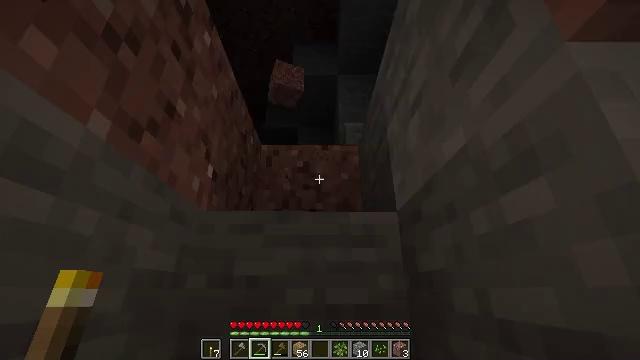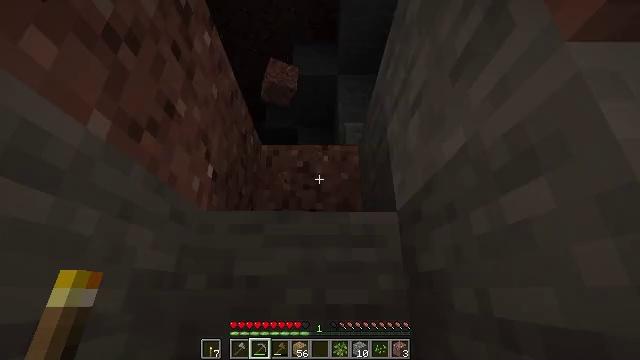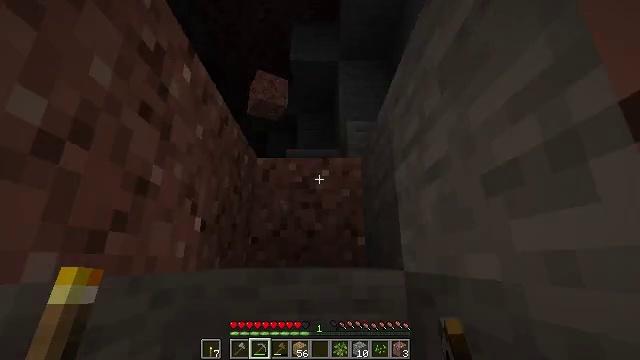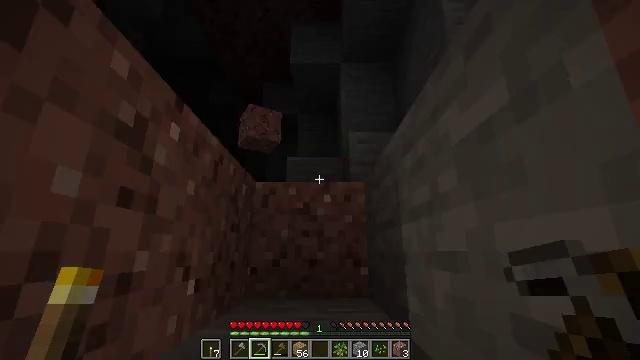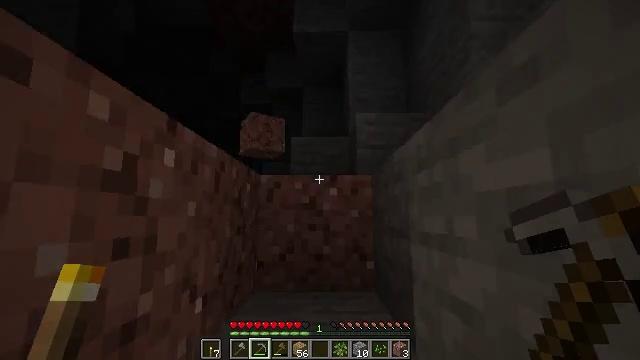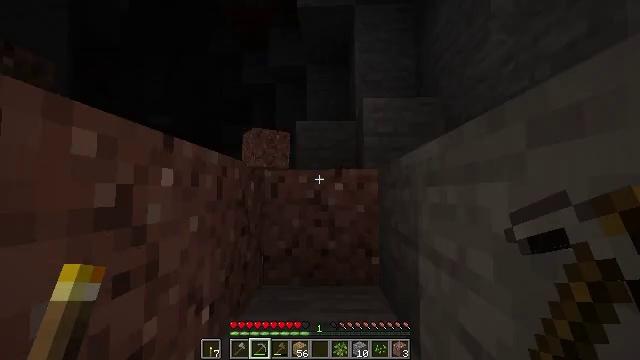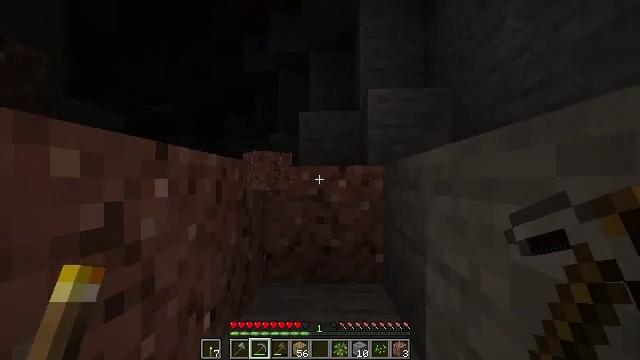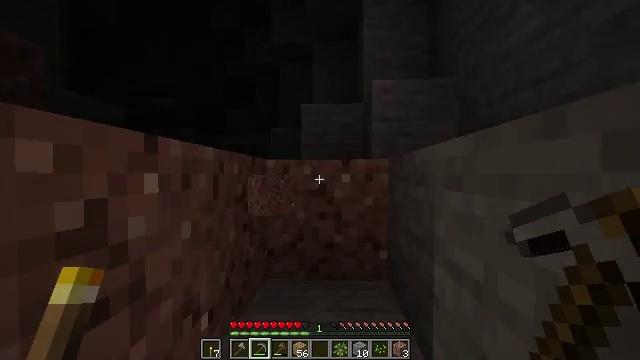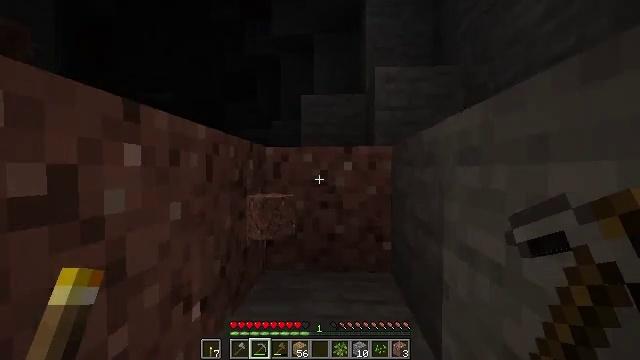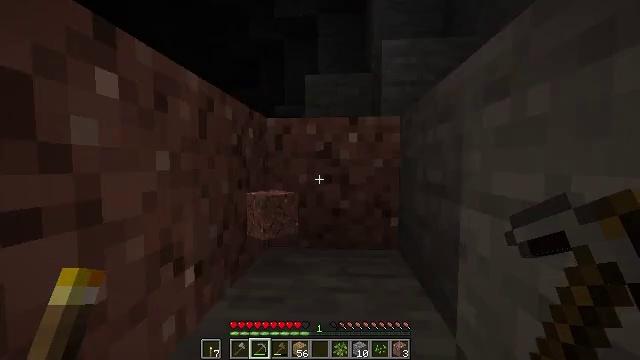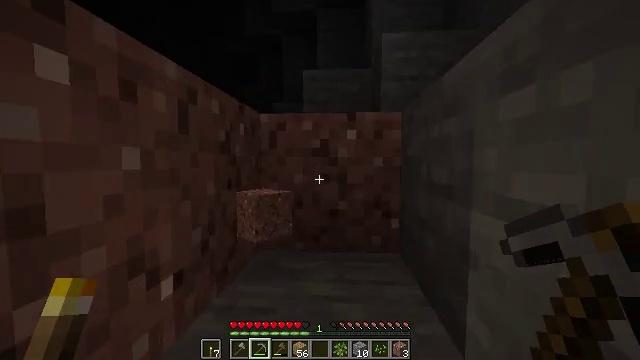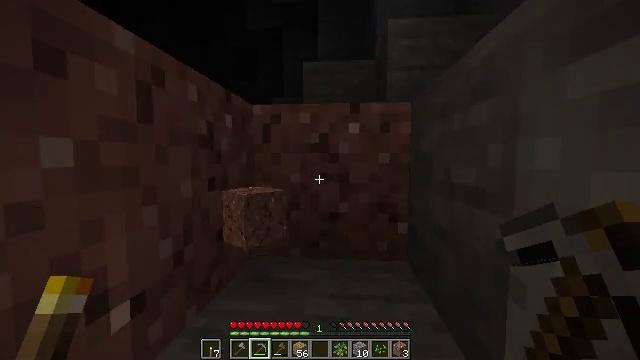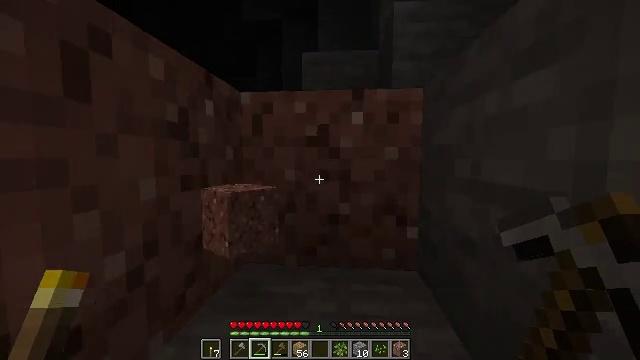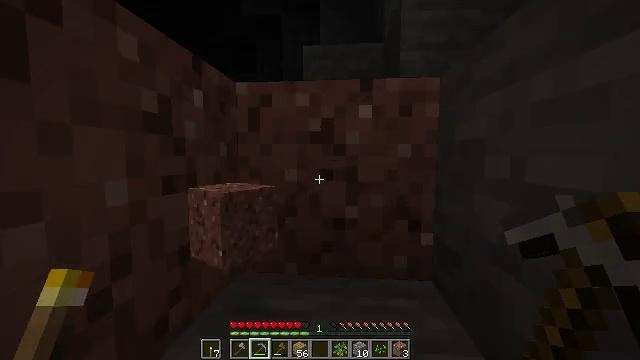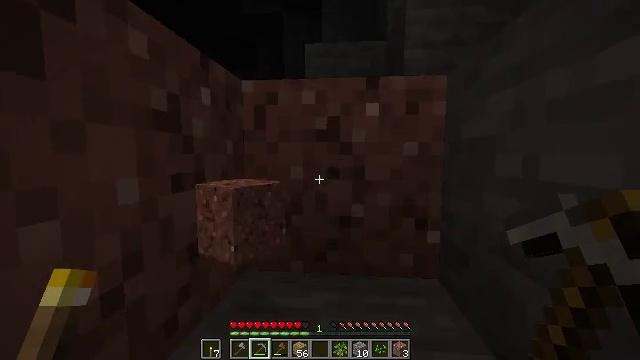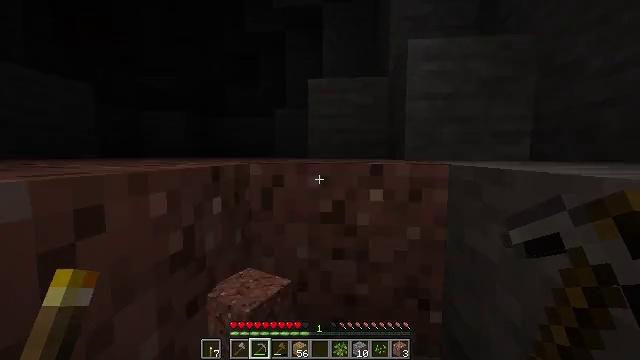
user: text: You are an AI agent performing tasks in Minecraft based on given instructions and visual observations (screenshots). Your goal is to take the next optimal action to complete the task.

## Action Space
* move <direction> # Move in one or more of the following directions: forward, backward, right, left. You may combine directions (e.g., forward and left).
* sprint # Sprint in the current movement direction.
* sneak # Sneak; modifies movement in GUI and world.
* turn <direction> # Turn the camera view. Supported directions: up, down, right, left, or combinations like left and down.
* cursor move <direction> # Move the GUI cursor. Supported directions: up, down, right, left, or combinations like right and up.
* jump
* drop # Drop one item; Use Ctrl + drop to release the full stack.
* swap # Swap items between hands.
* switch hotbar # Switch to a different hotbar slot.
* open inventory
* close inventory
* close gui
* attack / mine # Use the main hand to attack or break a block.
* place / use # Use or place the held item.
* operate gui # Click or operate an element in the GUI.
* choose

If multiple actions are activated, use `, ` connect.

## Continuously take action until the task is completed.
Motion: motion action
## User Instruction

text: Use a pickaxe to gather iron ore.
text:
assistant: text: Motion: move forward, jump
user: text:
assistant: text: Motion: move forward, turn down, jump
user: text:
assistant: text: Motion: move forward, turn down, jump
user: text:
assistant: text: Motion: move forward, turn left and down, jump
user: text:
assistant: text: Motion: move forward, turn left and down, jump
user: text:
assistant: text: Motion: move forward, turn down, jump
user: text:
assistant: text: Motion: move forward, turn down
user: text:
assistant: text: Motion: move forward
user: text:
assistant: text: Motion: move forward, turn left and down
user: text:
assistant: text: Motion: move forward
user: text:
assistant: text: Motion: move forward
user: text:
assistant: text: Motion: move forward
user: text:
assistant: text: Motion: move forward
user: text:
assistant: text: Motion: move forward, jump
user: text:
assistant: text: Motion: move forward, jump
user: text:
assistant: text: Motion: move forward, jump
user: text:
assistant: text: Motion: move forward, jump
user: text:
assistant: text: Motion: move forward, jump
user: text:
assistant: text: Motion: move forward, jump
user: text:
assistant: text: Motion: move forward
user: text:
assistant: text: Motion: move forward
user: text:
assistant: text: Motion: no_op
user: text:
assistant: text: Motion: no_op
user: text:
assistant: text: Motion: no_op
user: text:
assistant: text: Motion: no_op
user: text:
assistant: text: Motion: no_op
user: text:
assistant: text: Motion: no_op
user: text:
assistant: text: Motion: use / place
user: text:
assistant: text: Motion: use / place
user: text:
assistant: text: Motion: no_op